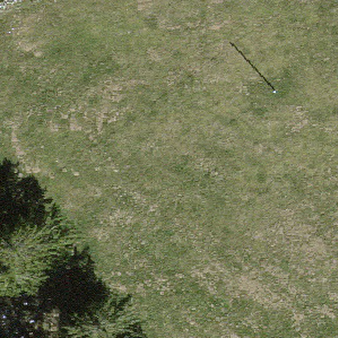
Label: other